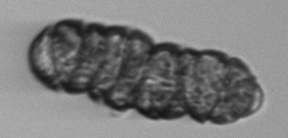
Label: Margalefidinium